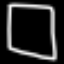
Label: square